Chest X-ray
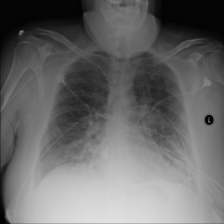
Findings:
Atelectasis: negative
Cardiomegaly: negative
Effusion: negative
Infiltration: negative
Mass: negative
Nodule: negative
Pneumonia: negative
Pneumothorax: negative
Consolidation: negative
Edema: positive
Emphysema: negative
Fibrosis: negative
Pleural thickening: negative
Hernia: negative